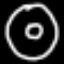
Label: donut